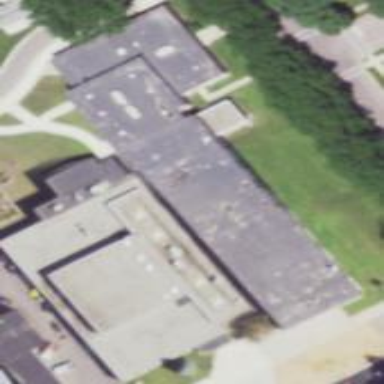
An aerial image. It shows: School building.